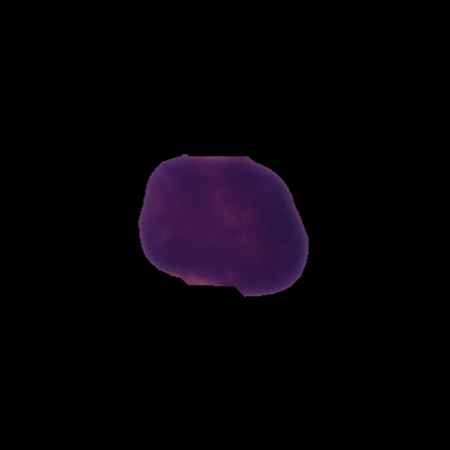
Label: healthy